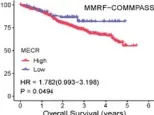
Protein-protein interaction network.
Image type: pathology (h&e)